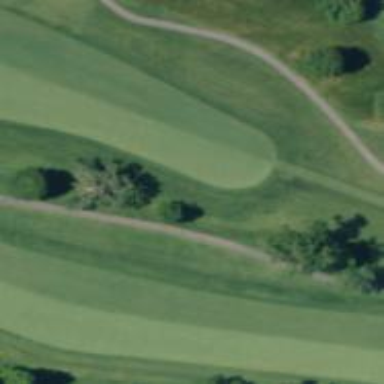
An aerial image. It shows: Path for golf carts.